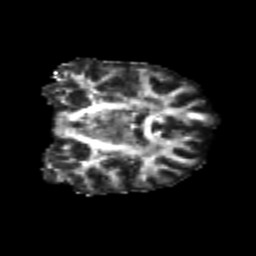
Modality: FA
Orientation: coronal
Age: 25
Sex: male
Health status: healthy
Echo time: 0.074 s